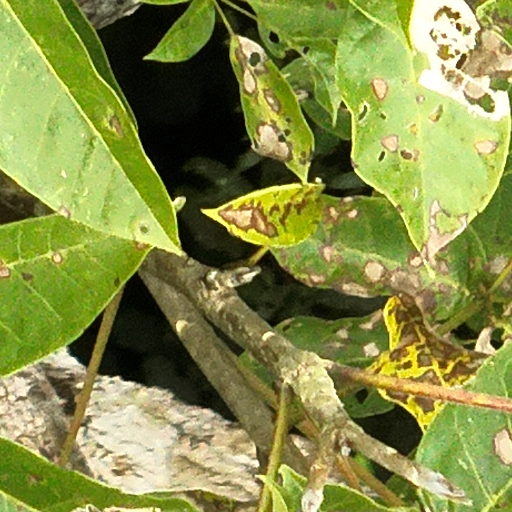
Species: Tabebuia rosea
GBIF accepted scientific name: Tabebuia rosea
Crown area (m\u00b2): 72.895